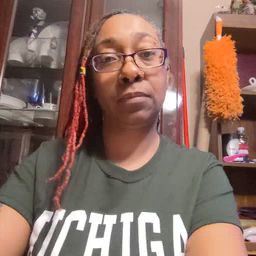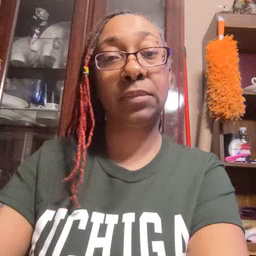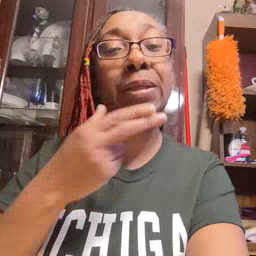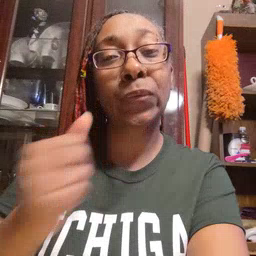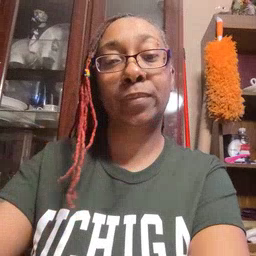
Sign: cute